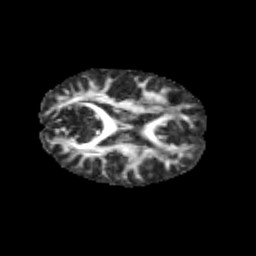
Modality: FA
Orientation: axial
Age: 11
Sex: male
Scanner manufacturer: siemens
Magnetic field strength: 3 T
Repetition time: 3.8 s
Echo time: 0.07 s